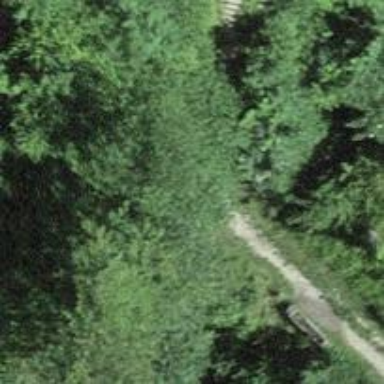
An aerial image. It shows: Path.